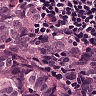
Metastatic tissue present: yes